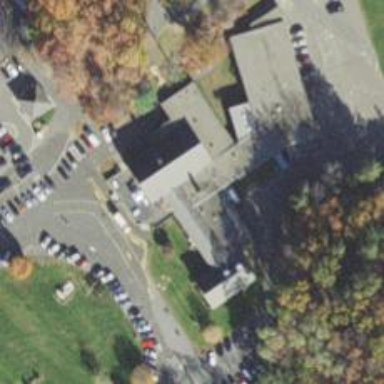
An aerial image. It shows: School.